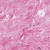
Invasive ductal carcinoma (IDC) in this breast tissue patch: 0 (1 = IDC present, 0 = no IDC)